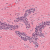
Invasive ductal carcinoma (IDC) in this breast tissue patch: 0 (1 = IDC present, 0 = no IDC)